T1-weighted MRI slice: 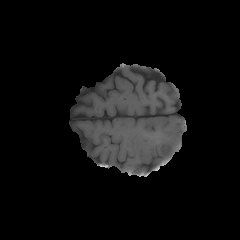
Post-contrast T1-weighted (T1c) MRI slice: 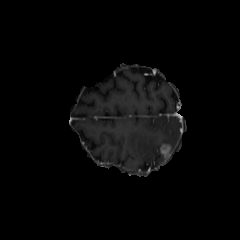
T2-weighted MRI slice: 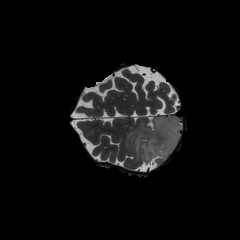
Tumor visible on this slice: yes